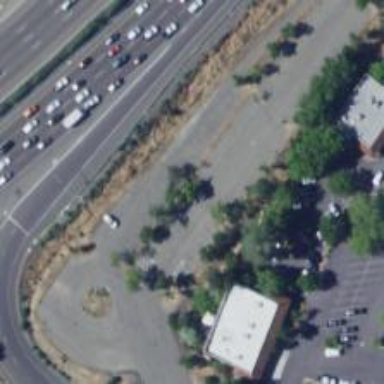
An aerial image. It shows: Parking area with asphalt surface. This is surface parking with park-and-ride facility.